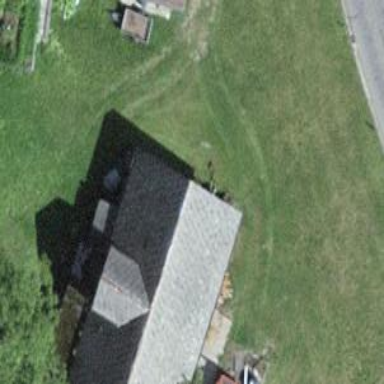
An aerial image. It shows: Farm auxiliary building with gabled roof.